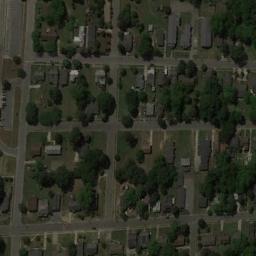
Label: residential